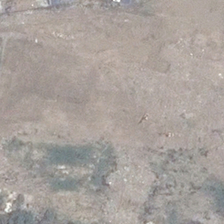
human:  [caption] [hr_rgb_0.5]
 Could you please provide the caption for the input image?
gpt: it is a piece of bareland .

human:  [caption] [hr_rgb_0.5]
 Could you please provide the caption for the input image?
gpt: it is a piece of bareland .

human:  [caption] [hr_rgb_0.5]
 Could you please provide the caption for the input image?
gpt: it is a piece of bareland .

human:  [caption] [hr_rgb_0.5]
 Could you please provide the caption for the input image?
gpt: it is a piece of bareland .

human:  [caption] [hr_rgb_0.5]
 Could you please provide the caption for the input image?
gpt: it is a piece of bareland .